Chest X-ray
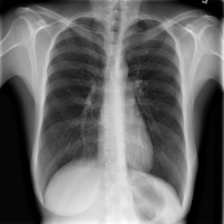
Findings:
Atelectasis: negative
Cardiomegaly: negative
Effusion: negative
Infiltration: negative
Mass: negative
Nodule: negative
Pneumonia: negative
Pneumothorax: negative
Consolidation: negative
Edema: negative
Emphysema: negative
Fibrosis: negative
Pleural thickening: negative
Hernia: negative